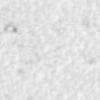
Label: no_change